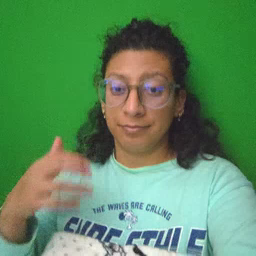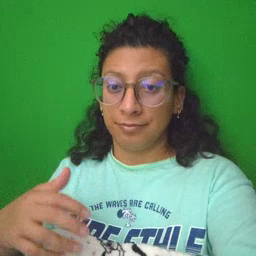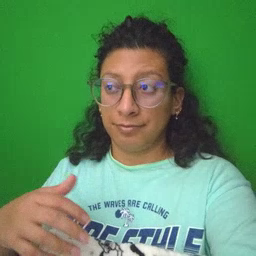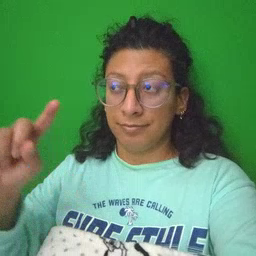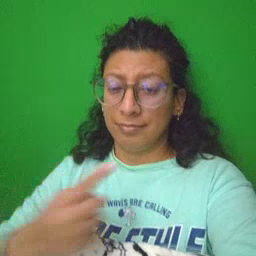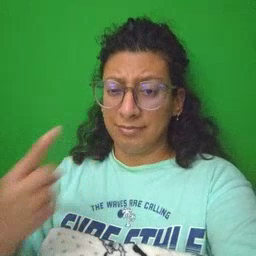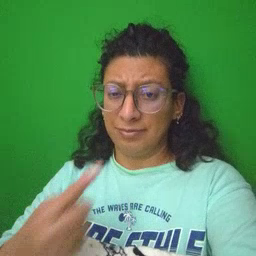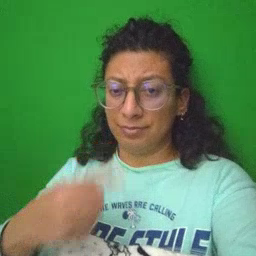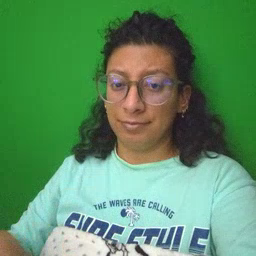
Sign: owie